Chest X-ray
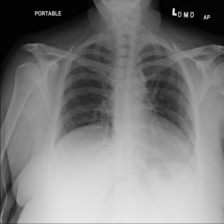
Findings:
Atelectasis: negative
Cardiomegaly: negative
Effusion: negative
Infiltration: negative
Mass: negative
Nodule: negative
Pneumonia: negative
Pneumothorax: negative
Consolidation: negative
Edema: negative
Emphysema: negative
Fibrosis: negative
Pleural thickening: negative
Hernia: negative